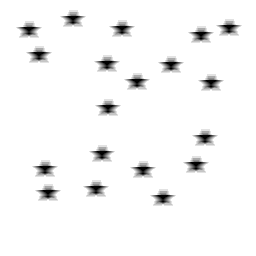
Squares: 0
Triangles: 0
Stars: 19
Total shapes: 19